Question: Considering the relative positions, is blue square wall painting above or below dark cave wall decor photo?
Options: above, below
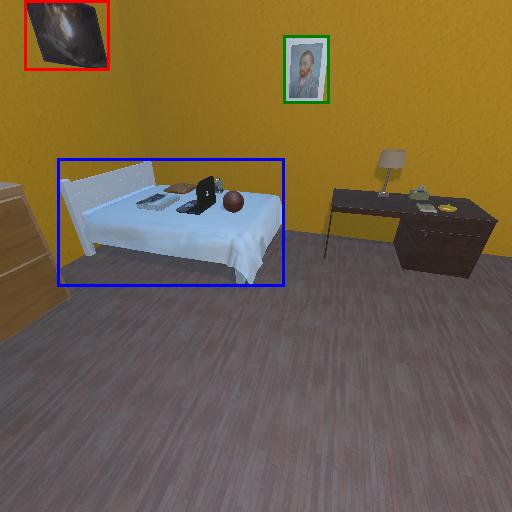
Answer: above